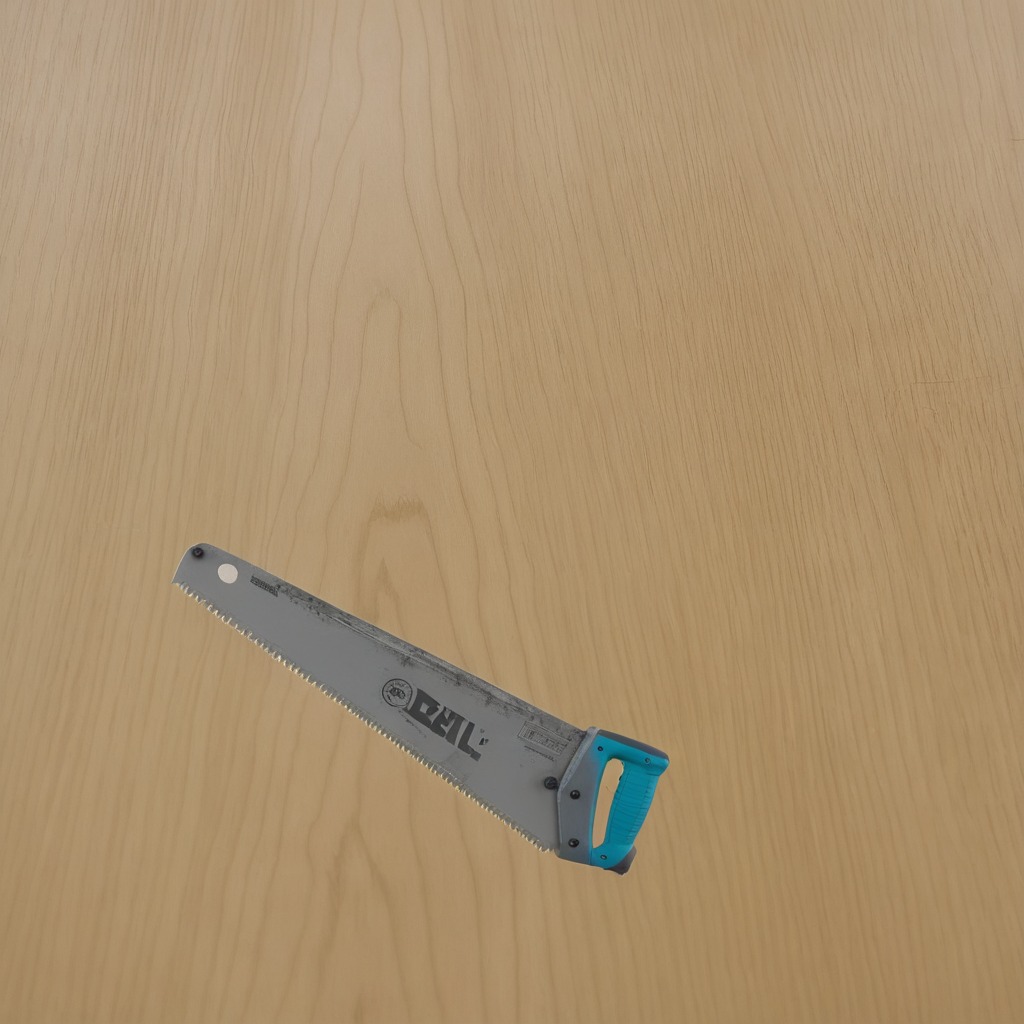
A handheld metal saw is lying on the plywood surface in the paint workshop lit by afternoon window light.